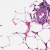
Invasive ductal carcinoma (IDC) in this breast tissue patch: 0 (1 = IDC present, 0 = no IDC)